Field crop: maize
Growth stage: 2
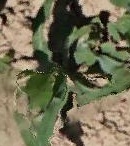
Species: maize